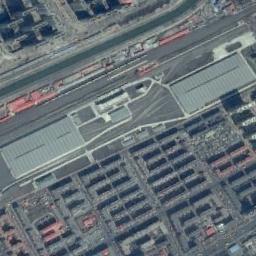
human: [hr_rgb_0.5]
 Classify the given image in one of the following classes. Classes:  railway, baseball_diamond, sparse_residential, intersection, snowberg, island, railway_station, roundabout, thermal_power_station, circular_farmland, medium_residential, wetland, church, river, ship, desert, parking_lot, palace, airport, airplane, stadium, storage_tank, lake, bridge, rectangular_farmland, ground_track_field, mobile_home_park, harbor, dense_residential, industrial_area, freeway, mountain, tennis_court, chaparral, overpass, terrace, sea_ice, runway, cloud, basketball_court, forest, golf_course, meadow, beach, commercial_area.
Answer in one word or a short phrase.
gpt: railway_station